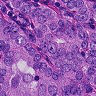
Metastatic tissue present: yes